Field crop: tomato
Growth stage: 1
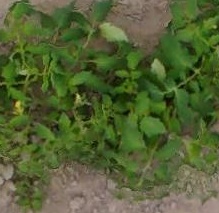
Species: tomato